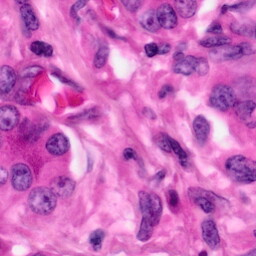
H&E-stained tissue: Pancreatic